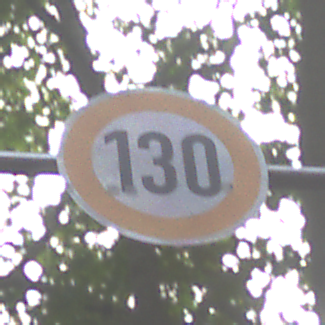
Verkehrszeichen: Geschwindigkeit130
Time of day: MorningAfternoon
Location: Outdoor (Urban)
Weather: Overcast
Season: NotSpecified
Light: Natural